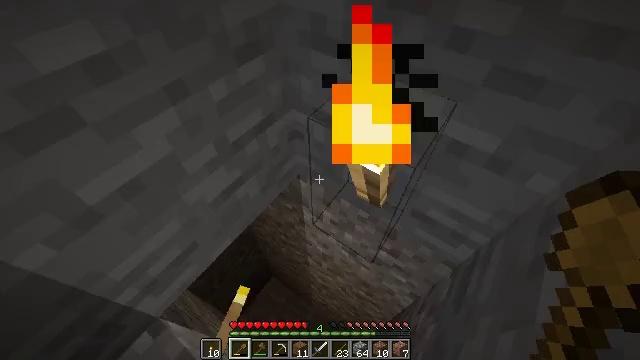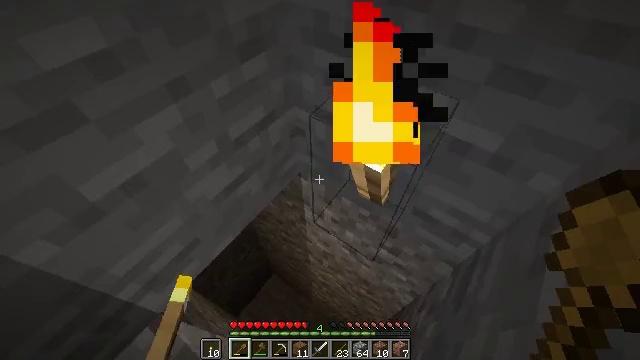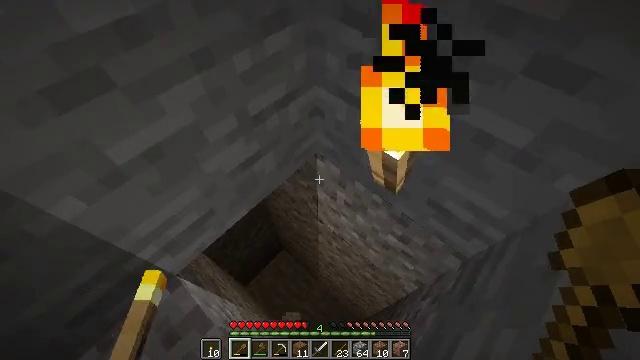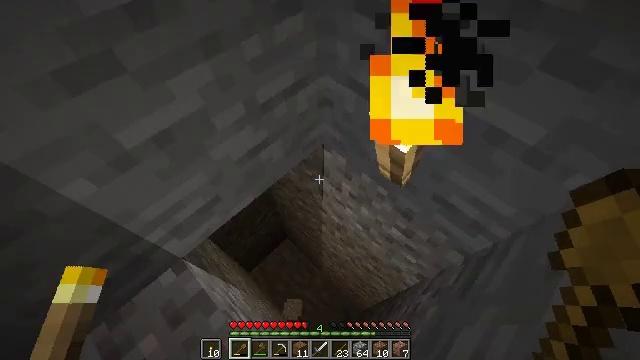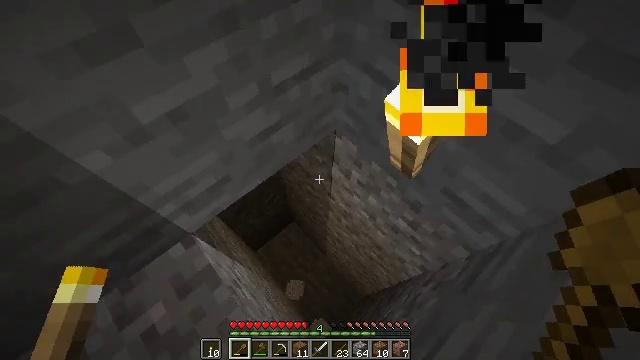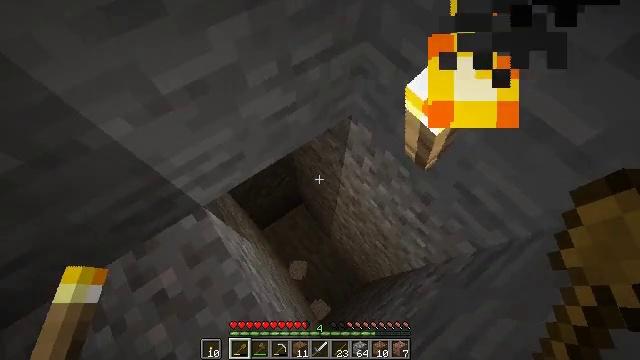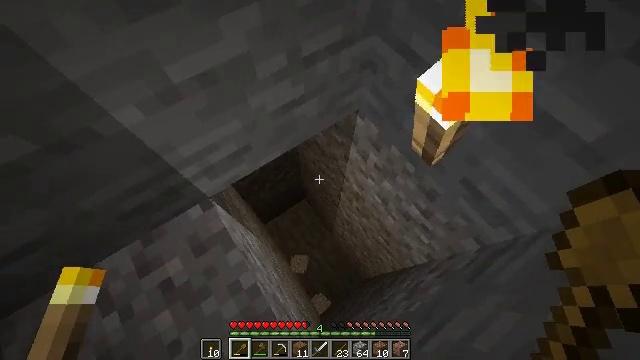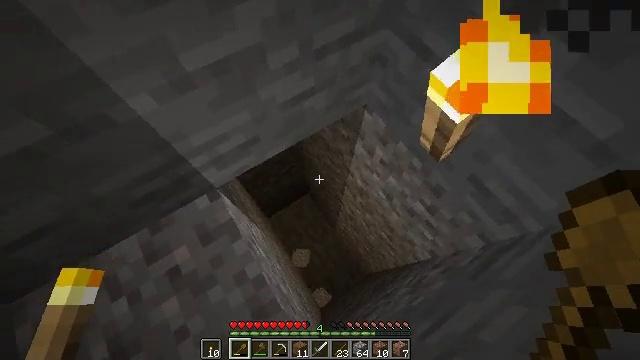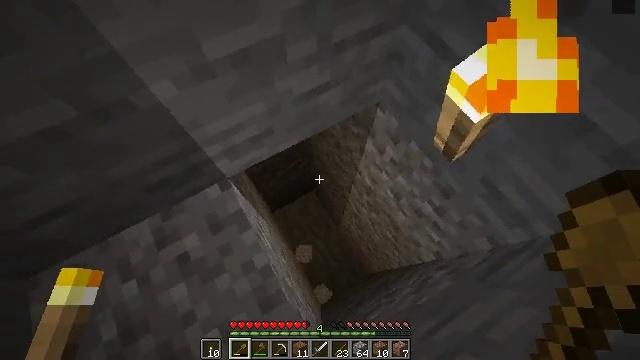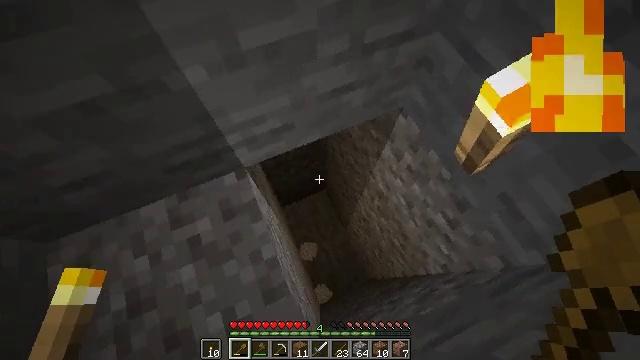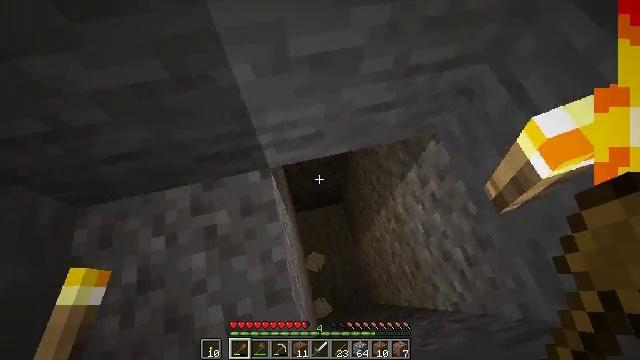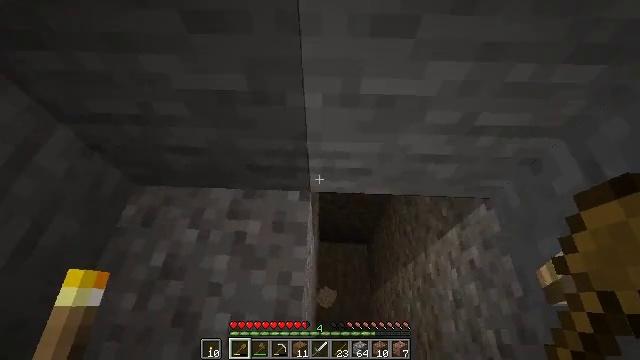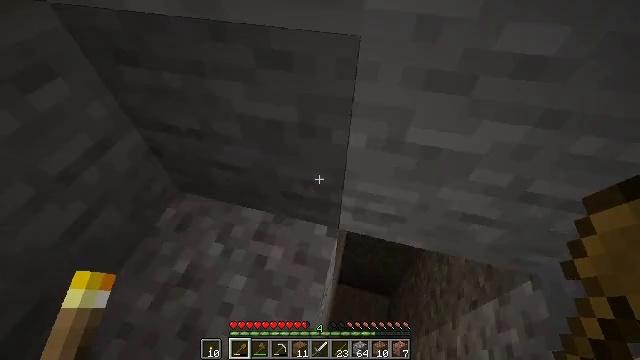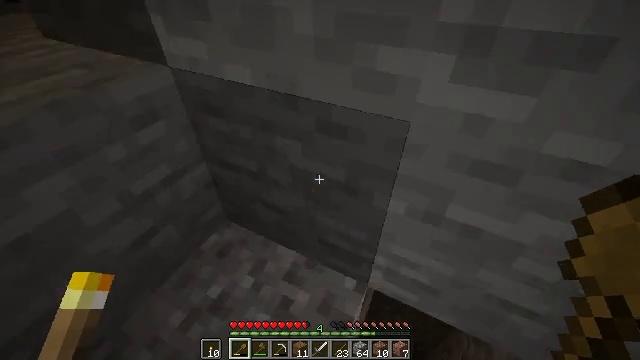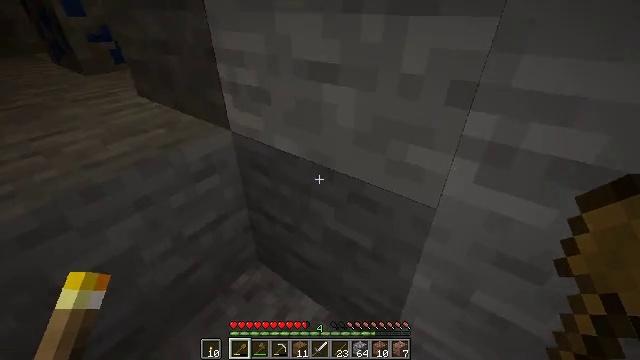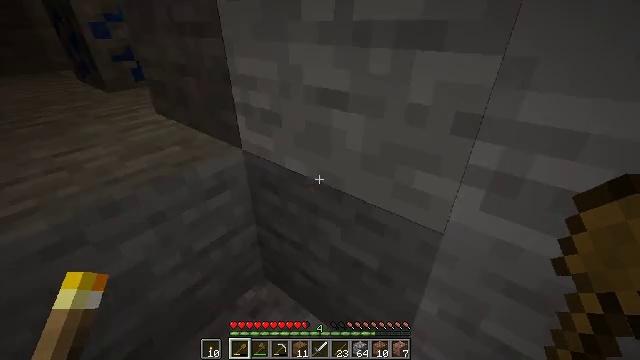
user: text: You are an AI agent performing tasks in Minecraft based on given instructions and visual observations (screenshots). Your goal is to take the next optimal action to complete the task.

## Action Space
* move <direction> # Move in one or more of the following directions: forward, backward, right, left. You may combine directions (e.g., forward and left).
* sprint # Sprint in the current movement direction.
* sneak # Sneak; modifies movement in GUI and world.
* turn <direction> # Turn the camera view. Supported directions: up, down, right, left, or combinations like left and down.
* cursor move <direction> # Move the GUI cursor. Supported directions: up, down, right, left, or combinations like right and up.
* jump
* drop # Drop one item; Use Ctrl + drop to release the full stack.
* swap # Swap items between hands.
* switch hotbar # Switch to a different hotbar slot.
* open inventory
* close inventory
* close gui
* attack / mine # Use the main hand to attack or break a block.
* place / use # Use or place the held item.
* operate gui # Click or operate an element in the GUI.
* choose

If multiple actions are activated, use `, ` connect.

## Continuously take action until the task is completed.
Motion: motion action
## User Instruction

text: Collect gravel for your inventory.
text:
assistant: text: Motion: sneak
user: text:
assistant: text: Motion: sneak, turn left and down
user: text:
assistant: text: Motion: sneak, turn left and down
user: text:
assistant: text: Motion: sneak, turn left and down
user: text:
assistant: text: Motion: move back, sneak, turn left and down
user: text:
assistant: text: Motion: move back, sneak, turn left
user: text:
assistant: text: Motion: move back, sneak, turn left
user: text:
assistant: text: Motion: move back, sneak, turn left
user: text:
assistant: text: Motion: move back, sneak, turn left
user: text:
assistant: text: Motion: move back, sneak, turn left and up
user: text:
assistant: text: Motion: sneak, turn left and up
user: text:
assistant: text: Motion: turn left and up
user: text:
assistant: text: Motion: turn left and up
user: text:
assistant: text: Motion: turn left and up
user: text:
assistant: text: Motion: turn left and up
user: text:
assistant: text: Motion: turn up
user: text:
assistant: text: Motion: no_op
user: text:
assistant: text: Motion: turn up
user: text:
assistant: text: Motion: turn left and up
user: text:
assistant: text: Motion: turn left and up
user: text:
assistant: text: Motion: turn left and up
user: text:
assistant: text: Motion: turn left and up
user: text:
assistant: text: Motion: turn left and up
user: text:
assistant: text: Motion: turn left and up
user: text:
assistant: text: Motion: turn left and up
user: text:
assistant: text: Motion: turn left and up
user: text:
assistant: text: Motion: turn left and up
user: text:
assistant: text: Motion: no_op
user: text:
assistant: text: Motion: no_op
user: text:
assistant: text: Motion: no_op